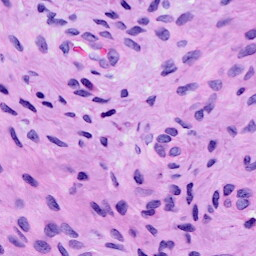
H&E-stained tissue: Cervix